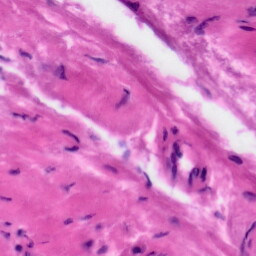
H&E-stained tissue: Tonsil